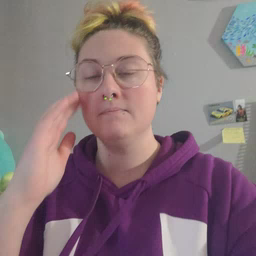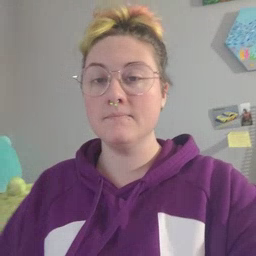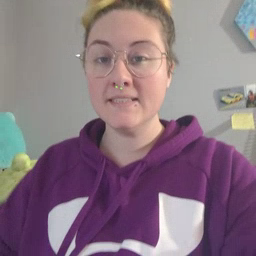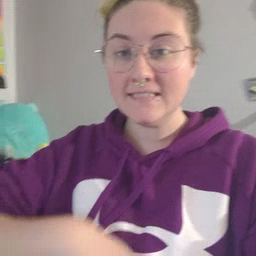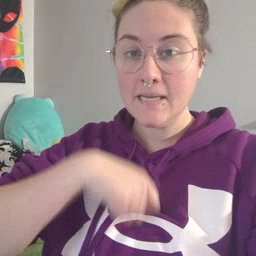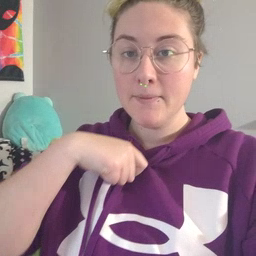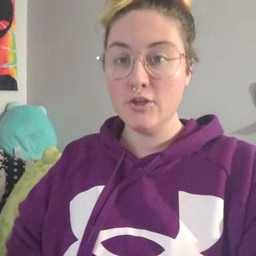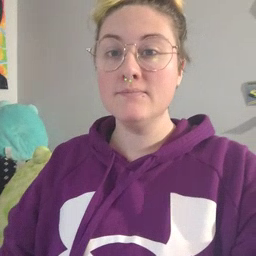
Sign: zipper